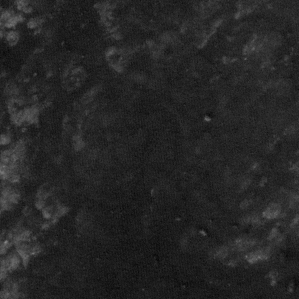
Label: frost